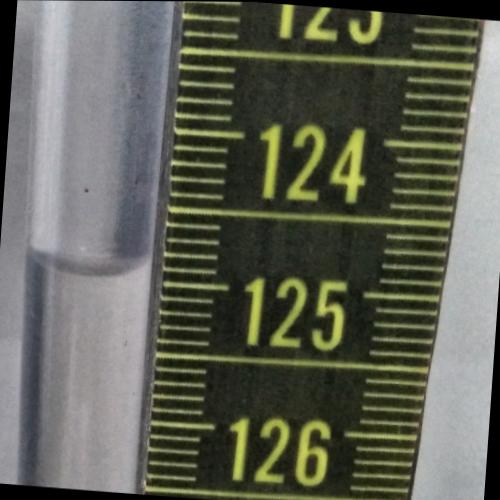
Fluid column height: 124.9 cm